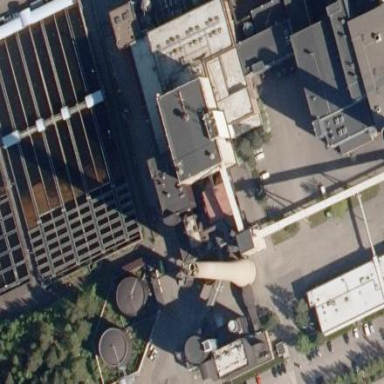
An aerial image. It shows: Industrial building housing steam turbine generator.